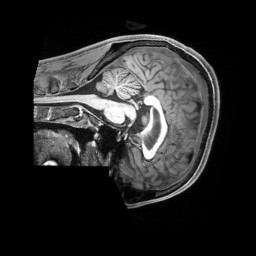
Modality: T1w
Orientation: sagittal
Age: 24
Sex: male
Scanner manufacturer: siemens
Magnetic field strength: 3 T
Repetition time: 2.3 s
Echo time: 0.00229 s